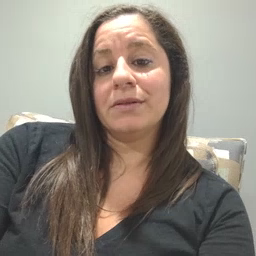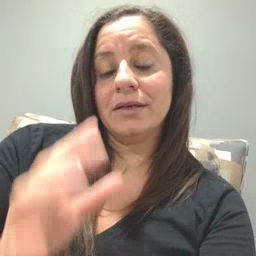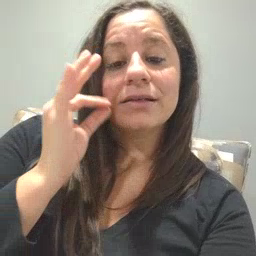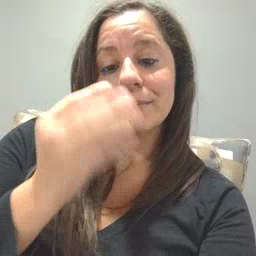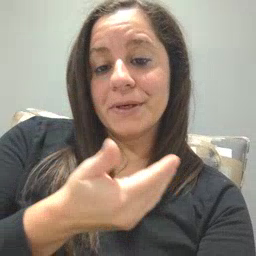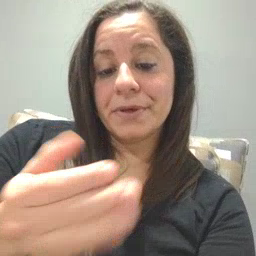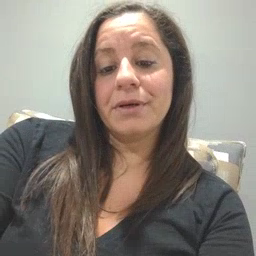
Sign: kitty